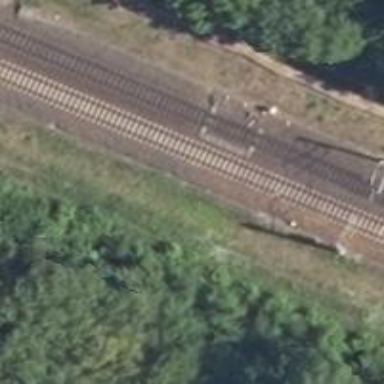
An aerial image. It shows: Railway switch with turnout to the right.